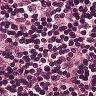
Metastatic tissue present: no